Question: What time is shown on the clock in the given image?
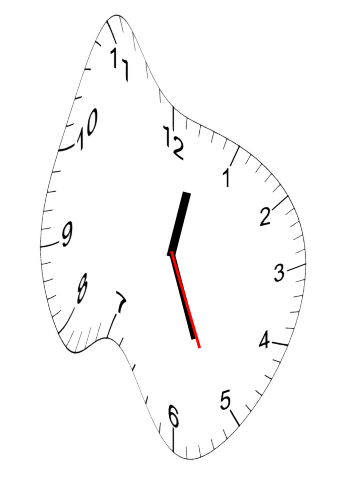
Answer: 12:26:26